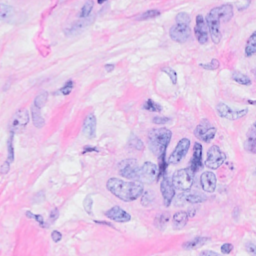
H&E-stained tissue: Breast